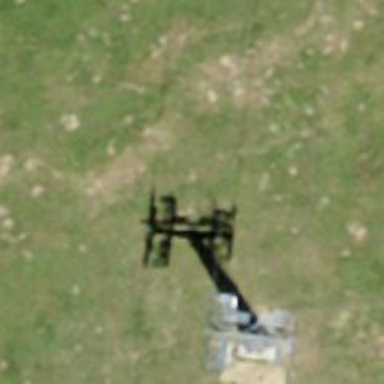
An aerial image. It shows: Pylon for aerialway.